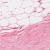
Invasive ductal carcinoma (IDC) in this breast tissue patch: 0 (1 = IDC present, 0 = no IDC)